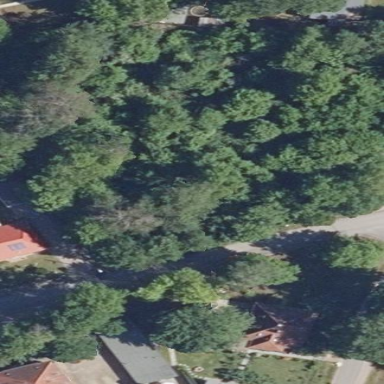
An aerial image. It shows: Beautiful woodland area.